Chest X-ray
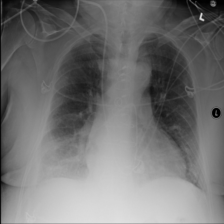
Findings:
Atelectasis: negative
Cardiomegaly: negative
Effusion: negative
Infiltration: positive
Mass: negative
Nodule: negative
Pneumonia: negative
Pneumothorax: negative
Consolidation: negative
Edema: negative
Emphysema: negative
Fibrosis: negative
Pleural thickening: negative
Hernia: negative